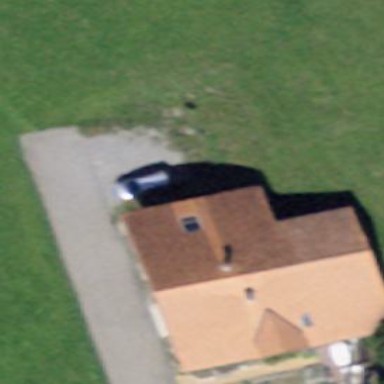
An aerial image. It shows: Farm building.